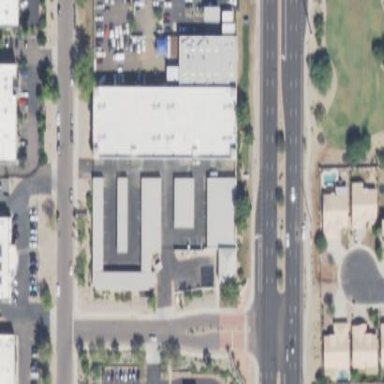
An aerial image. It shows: Storage rental shop belonging to the Public Storage brand.